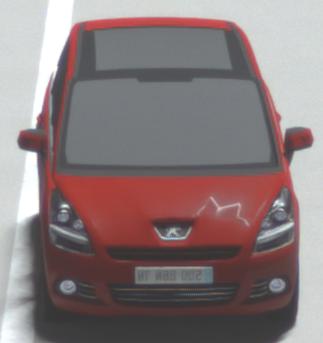
Make: Peugeot
Model: 5008 120 VTi
Detailed model: 5008 (I) Van
Model produced from: 2009/10
Model produced until: 2011/07
Doors: 5
Color: red
Road condition: dry road
Daytime: not specified
Contrast: high contrast